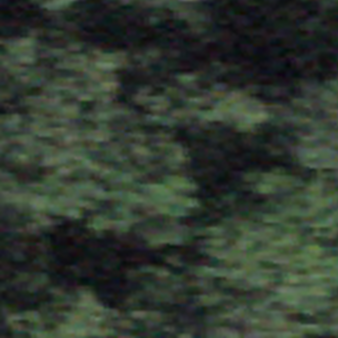
Label: other